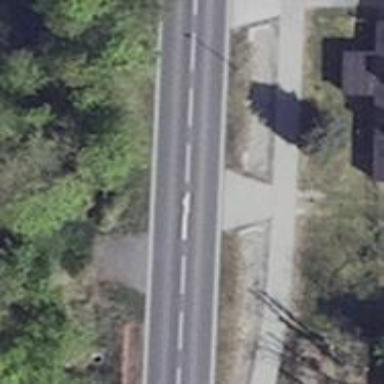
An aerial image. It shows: Asphalt road classified as primary highway.